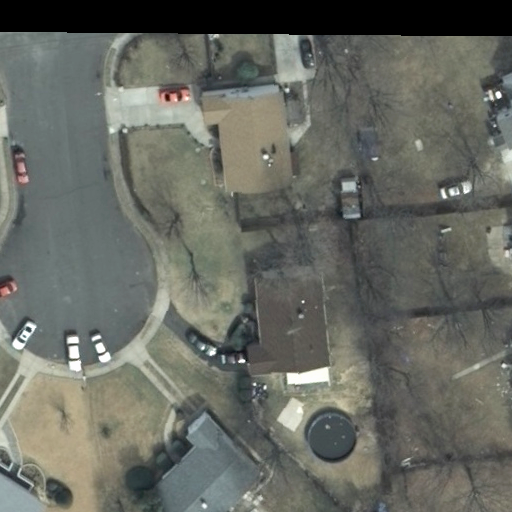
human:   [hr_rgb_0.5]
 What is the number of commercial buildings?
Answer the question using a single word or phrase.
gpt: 0

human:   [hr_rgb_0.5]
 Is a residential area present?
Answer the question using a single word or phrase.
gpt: yes

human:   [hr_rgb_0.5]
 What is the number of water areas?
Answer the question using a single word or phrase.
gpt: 0

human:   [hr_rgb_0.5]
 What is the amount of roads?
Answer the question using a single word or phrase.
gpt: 1

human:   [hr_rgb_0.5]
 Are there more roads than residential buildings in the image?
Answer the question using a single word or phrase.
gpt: no

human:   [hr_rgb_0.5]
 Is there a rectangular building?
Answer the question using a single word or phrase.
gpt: yes

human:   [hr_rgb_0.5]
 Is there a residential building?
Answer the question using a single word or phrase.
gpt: yes

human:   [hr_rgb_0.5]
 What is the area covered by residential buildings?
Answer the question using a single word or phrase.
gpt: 986m2

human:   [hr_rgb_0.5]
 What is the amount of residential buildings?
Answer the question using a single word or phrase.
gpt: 5

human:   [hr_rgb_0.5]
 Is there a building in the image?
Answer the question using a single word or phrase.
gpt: yes

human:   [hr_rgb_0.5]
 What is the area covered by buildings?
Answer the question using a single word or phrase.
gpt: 1011m2

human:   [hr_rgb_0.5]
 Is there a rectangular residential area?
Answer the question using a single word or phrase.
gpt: yes

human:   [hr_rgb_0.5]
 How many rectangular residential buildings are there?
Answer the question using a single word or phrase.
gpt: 2

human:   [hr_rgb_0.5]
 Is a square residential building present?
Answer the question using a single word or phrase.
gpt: no

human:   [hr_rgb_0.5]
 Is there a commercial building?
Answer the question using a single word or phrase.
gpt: no

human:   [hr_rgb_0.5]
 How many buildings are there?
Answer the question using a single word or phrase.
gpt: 6

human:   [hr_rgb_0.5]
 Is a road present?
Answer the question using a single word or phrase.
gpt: yes

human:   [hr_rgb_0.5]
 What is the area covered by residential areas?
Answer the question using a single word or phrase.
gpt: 10611m2

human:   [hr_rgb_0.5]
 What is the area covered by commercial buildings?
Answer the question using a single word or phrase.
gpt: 0m2

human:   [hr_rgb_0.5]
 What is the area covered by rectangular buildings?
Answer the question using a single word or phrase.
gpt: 119m2

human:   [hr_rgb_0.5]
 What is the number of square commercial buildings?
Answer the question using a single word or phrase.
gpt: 0

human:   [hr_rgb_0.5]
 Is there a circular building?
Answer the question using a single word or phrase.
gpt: no

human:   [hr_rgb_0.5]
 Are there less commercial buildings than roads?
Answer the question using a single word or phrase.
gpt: yes

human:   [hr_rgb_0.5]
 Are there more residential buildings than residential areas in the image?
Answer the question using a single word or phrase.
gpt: yes

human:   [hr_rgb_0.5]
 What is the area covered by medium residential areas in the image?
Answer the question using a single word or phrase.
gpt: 0m2

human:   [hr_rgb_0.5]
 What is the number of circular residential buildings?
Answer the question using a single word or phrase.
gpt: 0

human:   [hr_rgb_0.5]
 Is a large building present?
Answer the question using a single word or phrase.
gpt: no

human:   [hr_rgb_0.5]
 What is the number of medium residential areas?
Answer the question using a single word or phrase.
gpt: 0

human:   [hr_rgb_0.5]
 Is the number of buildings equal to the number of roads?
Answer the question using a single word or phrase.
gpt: no

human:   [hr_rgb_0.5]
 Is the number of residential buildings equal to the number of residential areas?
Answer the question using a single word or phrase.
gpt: no

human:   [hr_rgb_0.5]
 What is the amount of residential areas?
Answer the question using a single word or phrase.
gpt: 1

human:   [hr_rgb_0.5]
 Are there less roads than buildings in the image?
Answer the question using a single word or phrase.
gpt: yes

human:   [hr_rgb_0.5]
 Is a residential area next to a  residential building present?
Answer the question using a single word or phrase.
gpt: yes

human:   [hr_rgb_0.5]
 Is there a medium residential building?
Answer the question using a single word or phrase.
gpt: yes

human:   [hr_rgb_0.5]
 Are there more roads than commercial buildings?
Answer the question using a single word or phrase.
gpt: yes

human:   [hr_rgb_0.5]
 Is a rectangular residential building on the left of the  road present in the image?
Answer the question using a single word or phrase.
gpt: yes

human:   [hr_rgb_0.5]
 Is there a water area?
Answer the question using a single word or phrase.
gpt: no

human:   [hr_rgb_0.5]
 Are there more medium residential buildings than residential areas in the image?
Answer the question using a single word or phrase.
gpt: yes

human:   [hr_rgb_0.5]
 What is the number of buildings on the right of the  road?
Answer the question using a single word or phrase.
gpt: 5

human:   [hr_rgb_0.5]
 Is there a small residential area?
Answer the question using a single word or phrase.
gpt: no

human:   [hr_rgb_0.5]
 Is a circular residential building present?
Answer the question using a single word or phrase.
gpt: no

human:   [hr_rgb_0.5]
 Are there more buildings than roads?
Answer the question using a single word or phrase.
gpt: yes

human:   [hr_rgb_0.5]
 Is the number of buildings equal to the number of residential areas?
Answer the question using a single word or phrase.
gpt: no

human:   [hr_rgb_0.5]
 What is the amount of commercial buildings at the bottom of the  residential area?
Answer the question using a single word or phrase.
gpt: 0

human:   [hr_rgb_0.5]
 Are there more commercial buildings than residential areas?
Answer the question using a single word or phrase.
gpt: no

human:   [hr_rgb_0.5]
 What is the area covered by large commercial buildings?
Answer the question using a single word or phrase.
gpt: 0m2

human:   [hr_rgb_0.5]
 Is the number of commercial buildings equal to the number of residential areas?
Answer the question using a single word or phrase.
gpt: no

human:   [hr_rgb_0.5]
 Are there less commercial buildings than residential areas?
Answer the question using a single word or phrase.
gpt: yes

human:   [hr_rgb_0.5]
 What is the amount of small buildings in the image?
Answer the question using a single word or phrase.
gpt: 3

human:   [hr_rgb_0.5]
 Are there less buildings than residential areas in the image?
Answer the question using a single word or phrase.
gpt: no

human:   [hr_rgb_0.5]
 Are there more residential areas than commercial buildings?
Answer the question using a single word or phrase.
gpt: yes

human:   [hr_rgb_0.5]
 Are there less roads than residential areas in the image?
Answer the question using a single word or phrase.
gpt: no

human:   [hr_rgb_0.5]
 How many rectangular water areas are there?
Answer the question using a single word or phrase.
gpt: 0

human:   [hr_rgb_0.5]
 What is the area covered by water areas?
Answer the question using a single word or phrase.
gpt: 0m2

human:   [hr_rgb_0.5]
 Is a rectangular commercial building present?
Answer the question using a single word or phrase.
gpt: no

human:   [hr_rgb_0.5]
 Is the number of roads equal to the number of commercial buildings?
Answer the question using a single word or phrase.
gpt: no

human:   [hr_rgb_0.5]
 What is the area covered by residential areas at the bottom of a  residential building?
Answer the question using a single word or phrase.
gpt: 10611m2

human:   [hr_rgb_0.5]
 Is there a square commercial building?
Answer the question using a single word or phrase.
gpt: no

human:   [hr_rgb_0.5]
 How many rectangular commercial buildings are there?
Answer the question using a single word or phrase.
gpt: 0

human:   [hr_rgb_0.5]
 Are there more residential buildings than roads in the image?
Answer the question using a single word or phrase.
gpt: yes

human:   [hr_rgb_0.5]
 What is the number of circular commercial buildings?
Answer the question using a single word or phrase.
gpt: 0

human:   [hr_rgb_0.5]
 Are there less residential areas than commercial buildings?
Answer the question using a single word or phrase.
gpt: no

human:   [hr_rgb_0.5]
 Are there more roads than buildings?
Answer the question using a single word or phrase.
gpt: no

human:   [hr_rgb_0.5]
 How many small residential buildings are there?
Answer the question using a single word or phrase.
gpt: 2